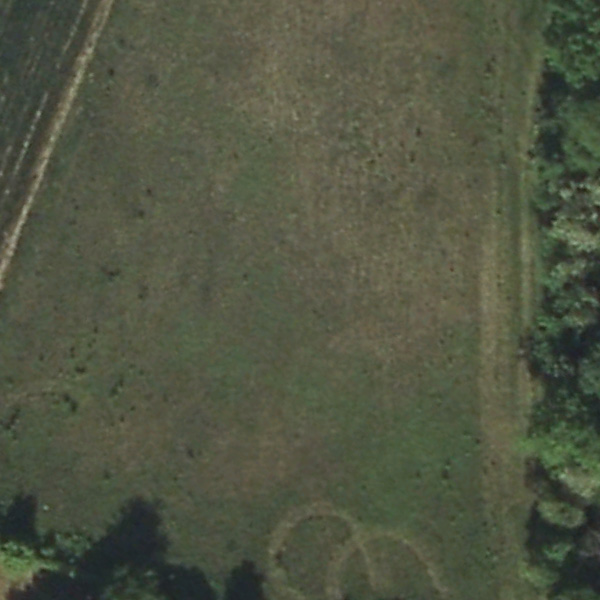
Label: Meadow